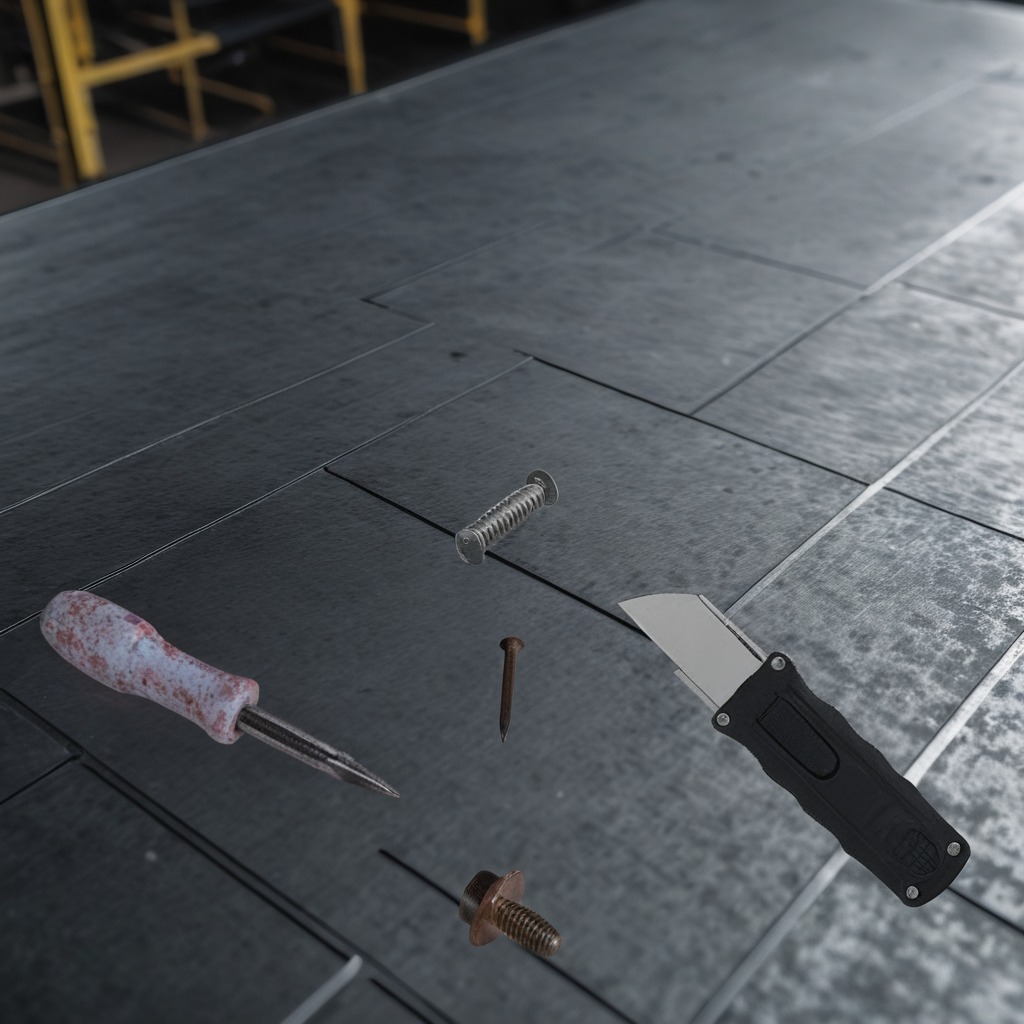
A utility knife, a metal machine screw, an iron nail, a coiled metal spring, and a screwdriver are lying on the cold steel table in a mining workshop.